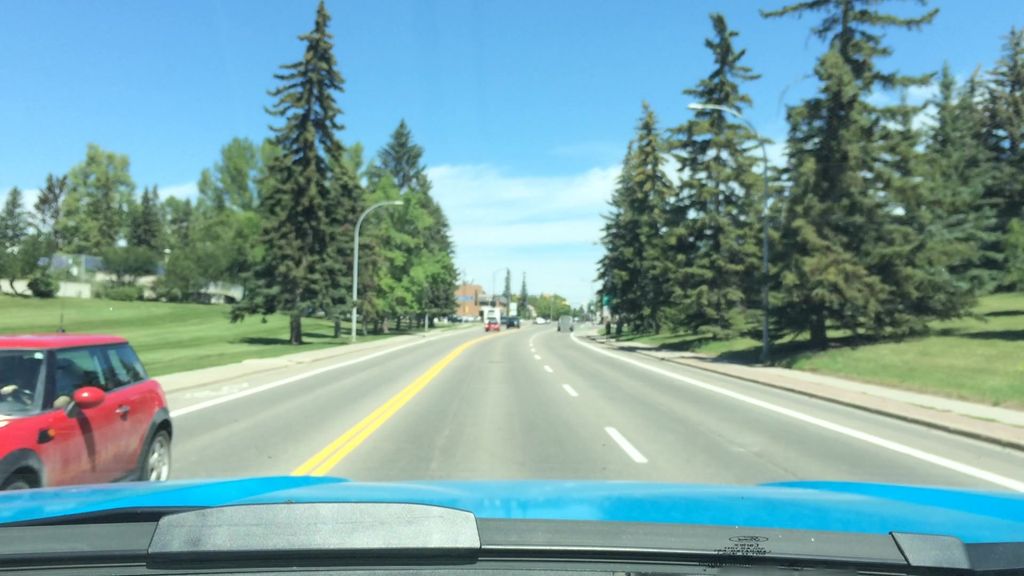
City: calgary